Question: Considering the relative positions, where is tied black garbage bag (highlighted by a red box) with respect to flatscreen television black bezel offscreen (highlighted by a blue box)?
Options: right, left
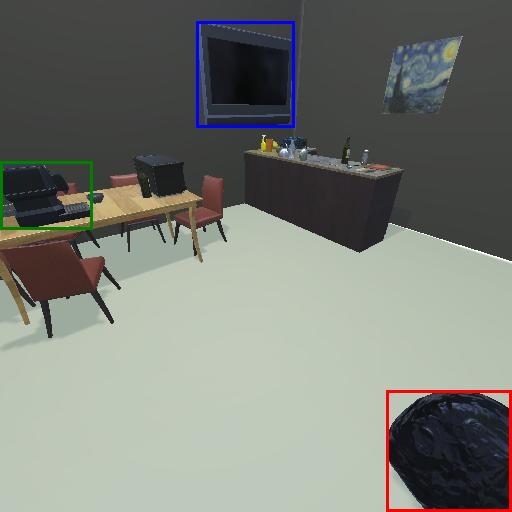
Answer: right